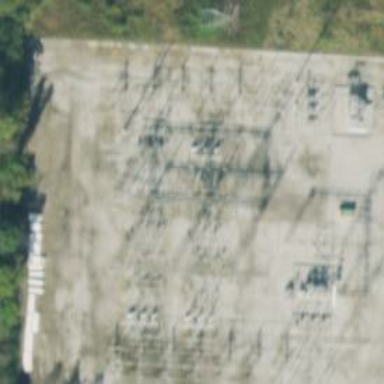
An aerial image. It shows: Switch used for power control.